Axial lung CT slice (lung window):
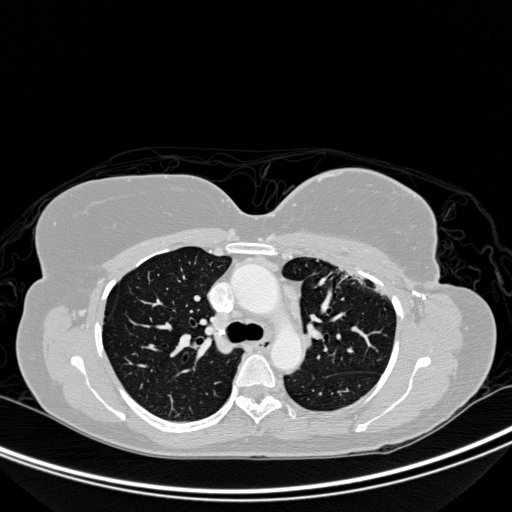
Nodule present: no